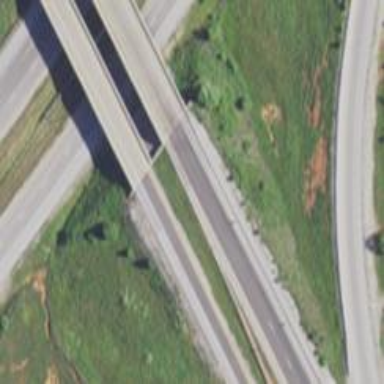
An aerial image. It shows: Asphalt surface bridge on motorway link.